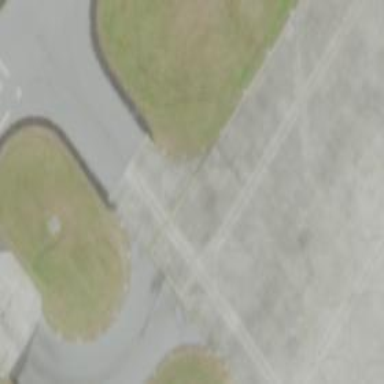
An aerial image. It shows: Image of taxiway at airport.